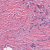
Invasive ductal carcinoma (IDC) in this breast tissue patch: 1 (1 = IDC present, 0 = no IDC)